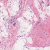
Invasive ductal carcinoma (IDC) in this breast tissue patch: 0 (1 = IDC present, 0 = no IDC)